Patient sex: M
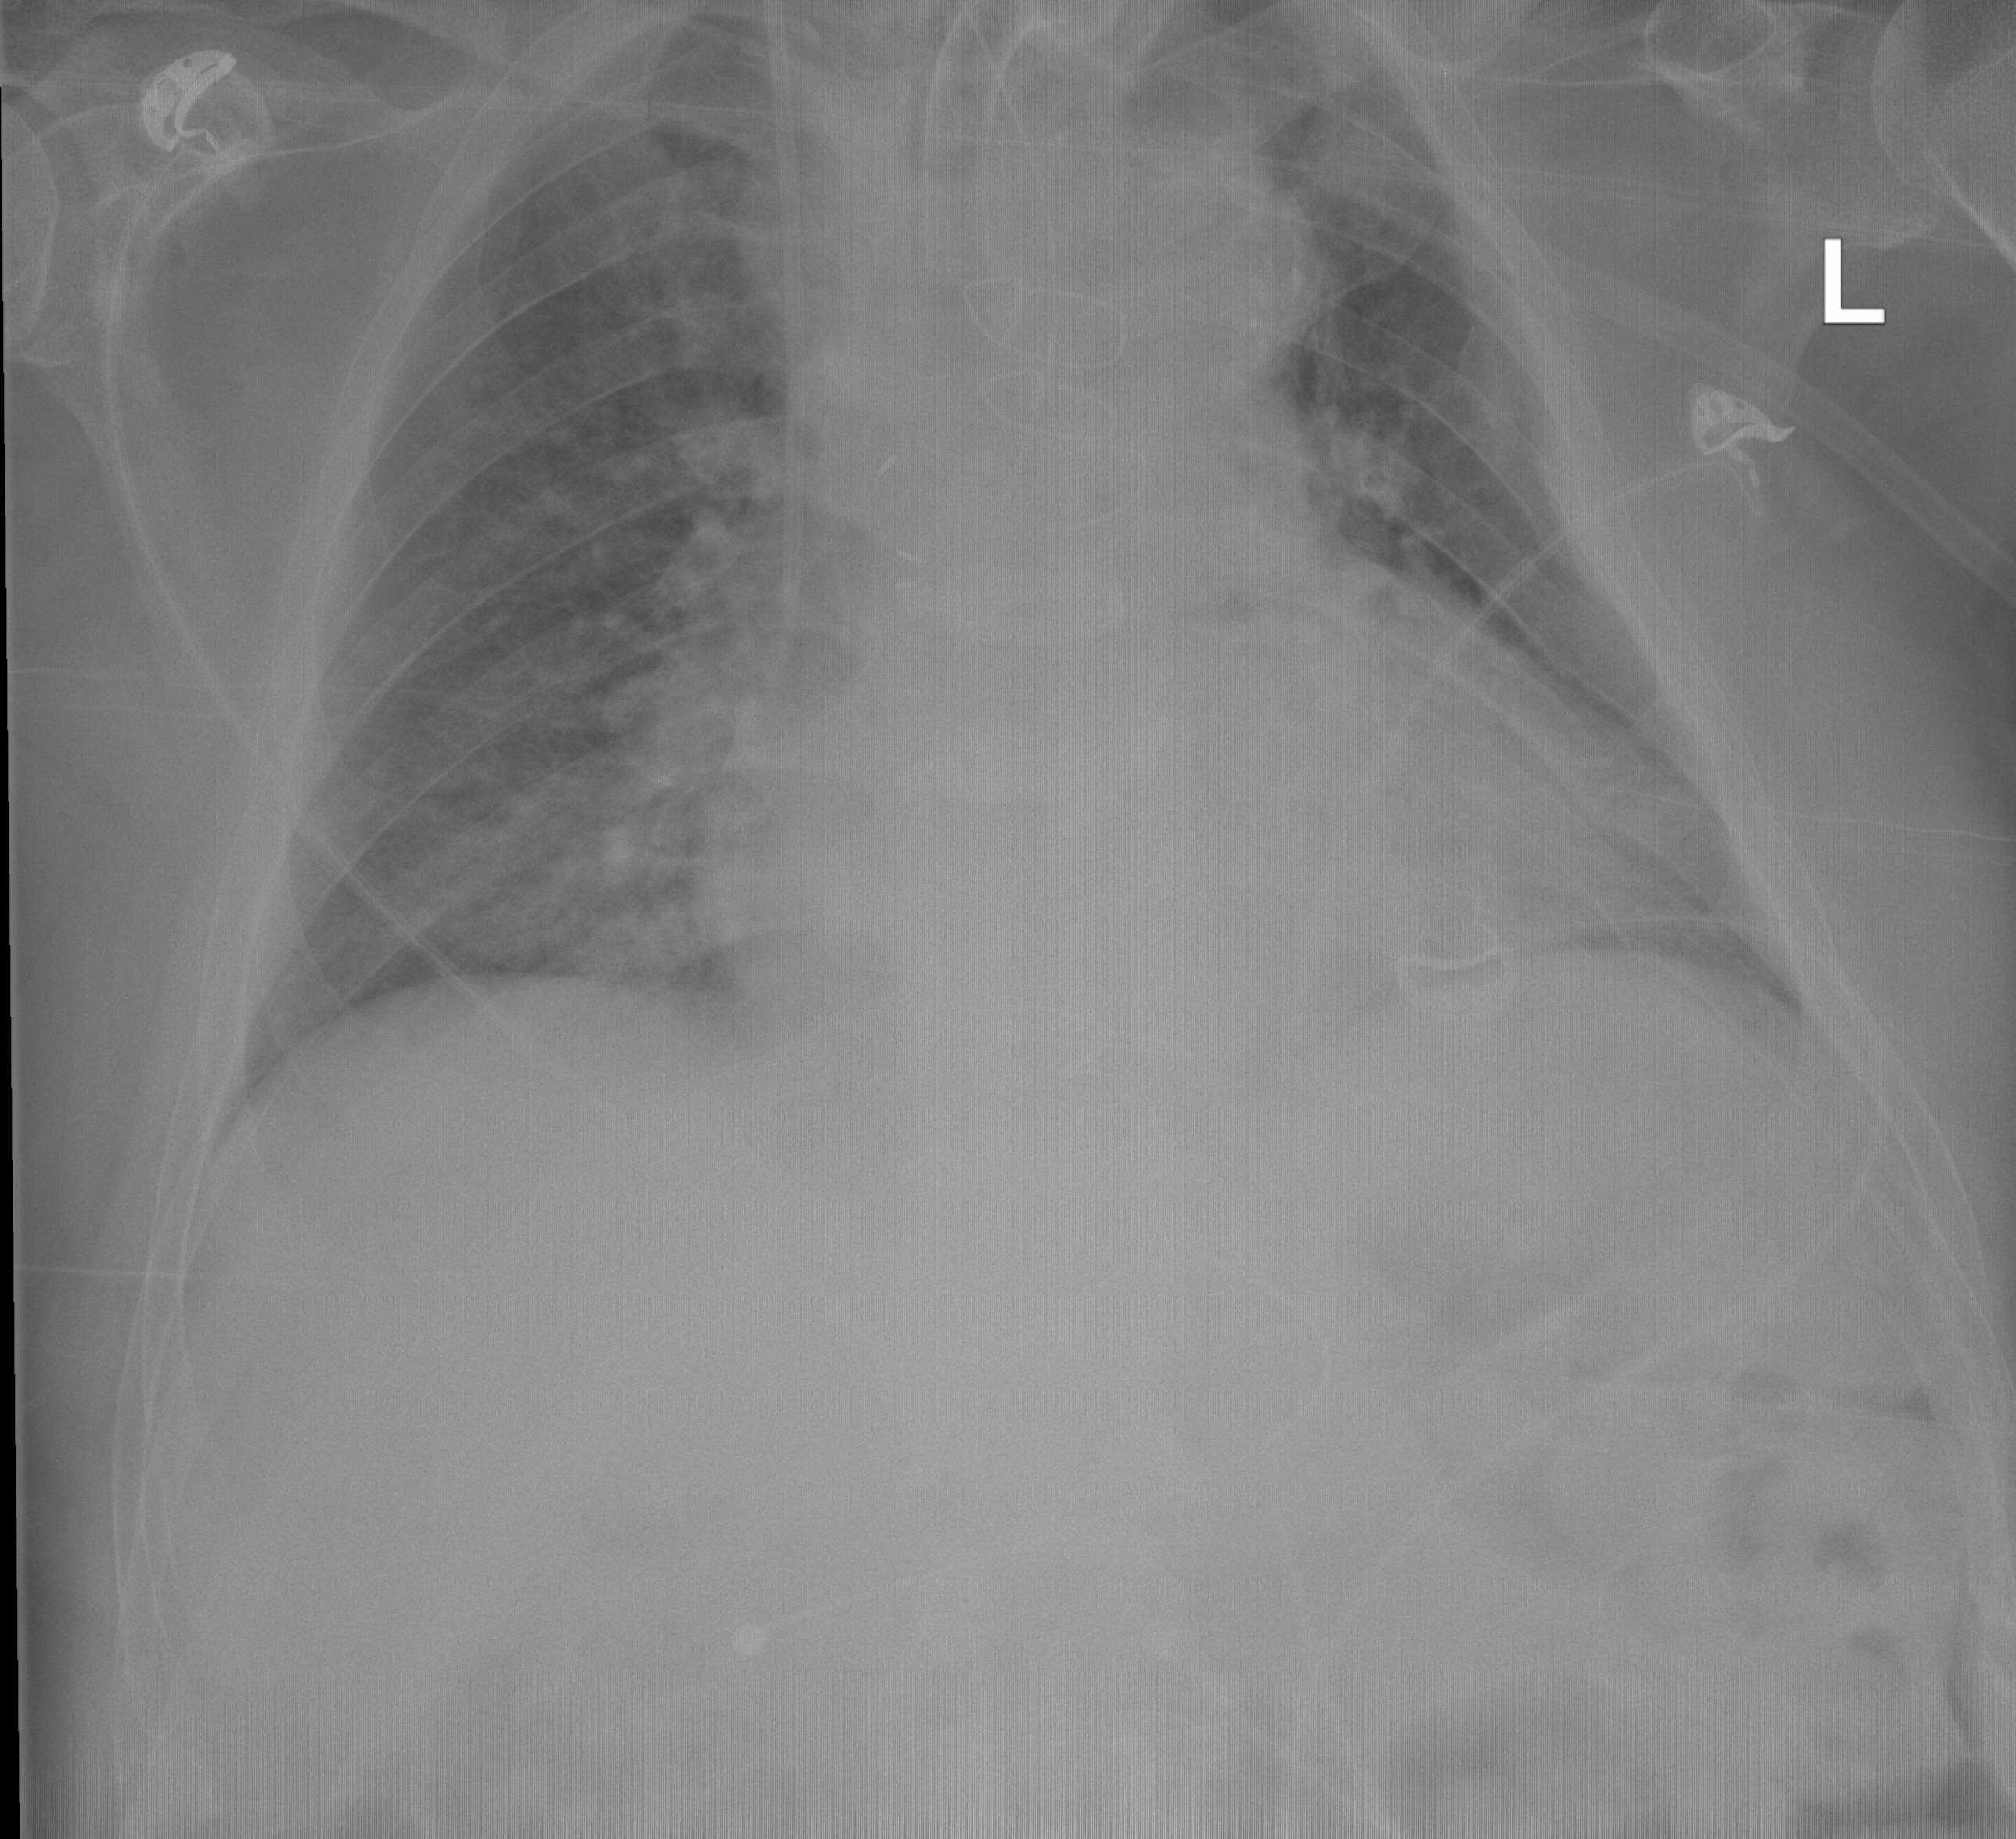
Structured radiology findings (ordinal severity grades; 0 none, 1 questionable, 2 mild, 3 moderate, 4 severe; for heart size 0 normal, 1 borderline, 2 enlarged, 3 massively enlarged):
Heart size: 2
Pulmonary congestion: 1
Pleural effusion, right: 0
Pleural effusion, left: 0
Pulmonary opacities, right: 0
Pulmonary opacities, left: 0
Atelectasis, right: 0
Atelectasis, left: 0